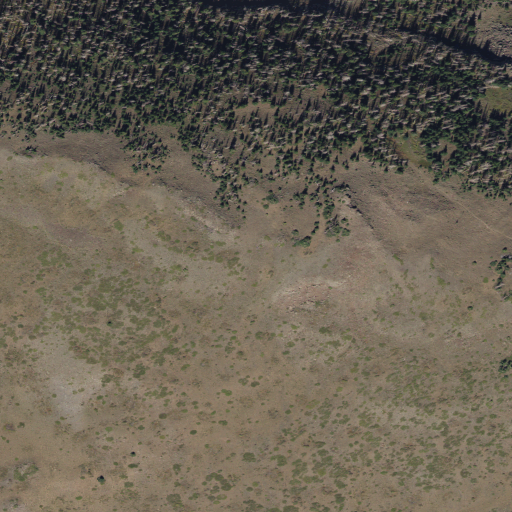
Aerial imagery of mountain in Utah named Glenwood Mountain containing evergreen forest, shrub, deciduous forest, and grassland